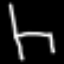
Label: chair